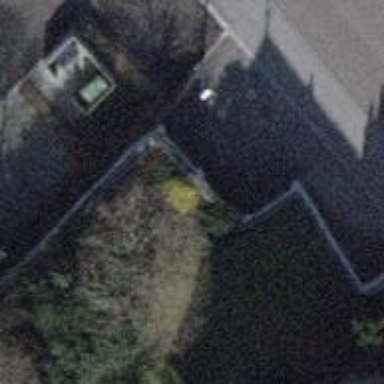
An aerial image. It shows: Hedge barrier.